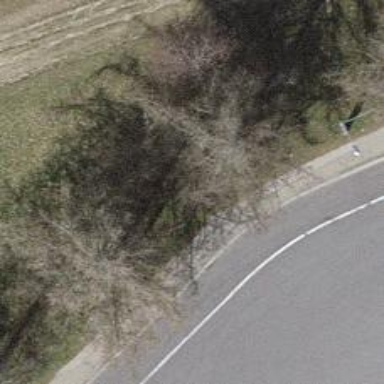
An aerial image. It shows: Deciduous tree with needle-leaved foliage.